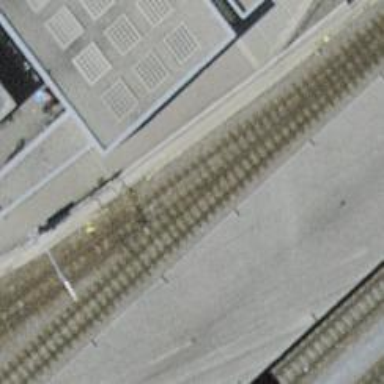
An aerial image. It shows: Railway switch.